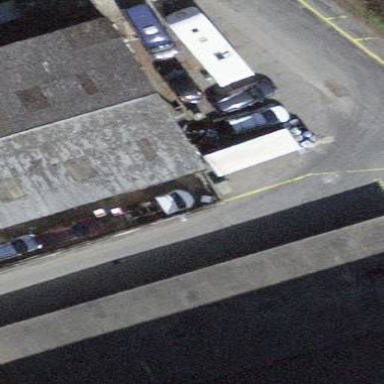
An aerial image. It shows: View of roof of building.